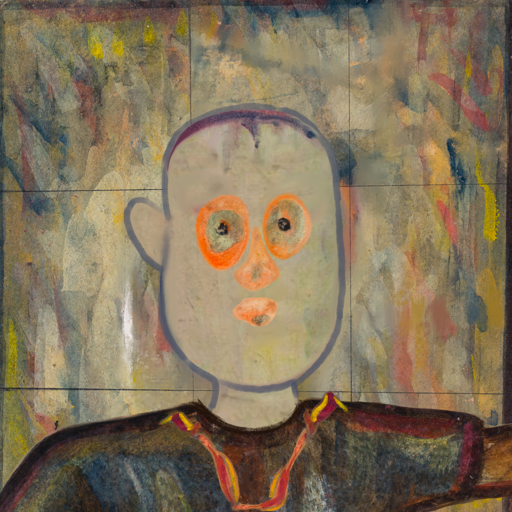
Background: GypsyMother, Head And Neck Front: Hill_Girl, Face Front: Childish, Bust: Mosgoul, Hair Front: Blank, Head Accessory: Blank, Second Necklace: Gypsy_Mother_1, Necklace: Blank, Baby: Blank